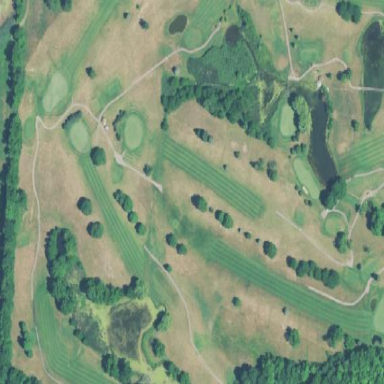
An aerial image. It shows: Rough area on grassy golf course.